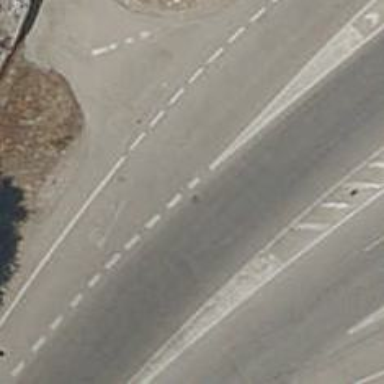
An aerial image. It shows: Road with "give way" sign.